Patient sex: F
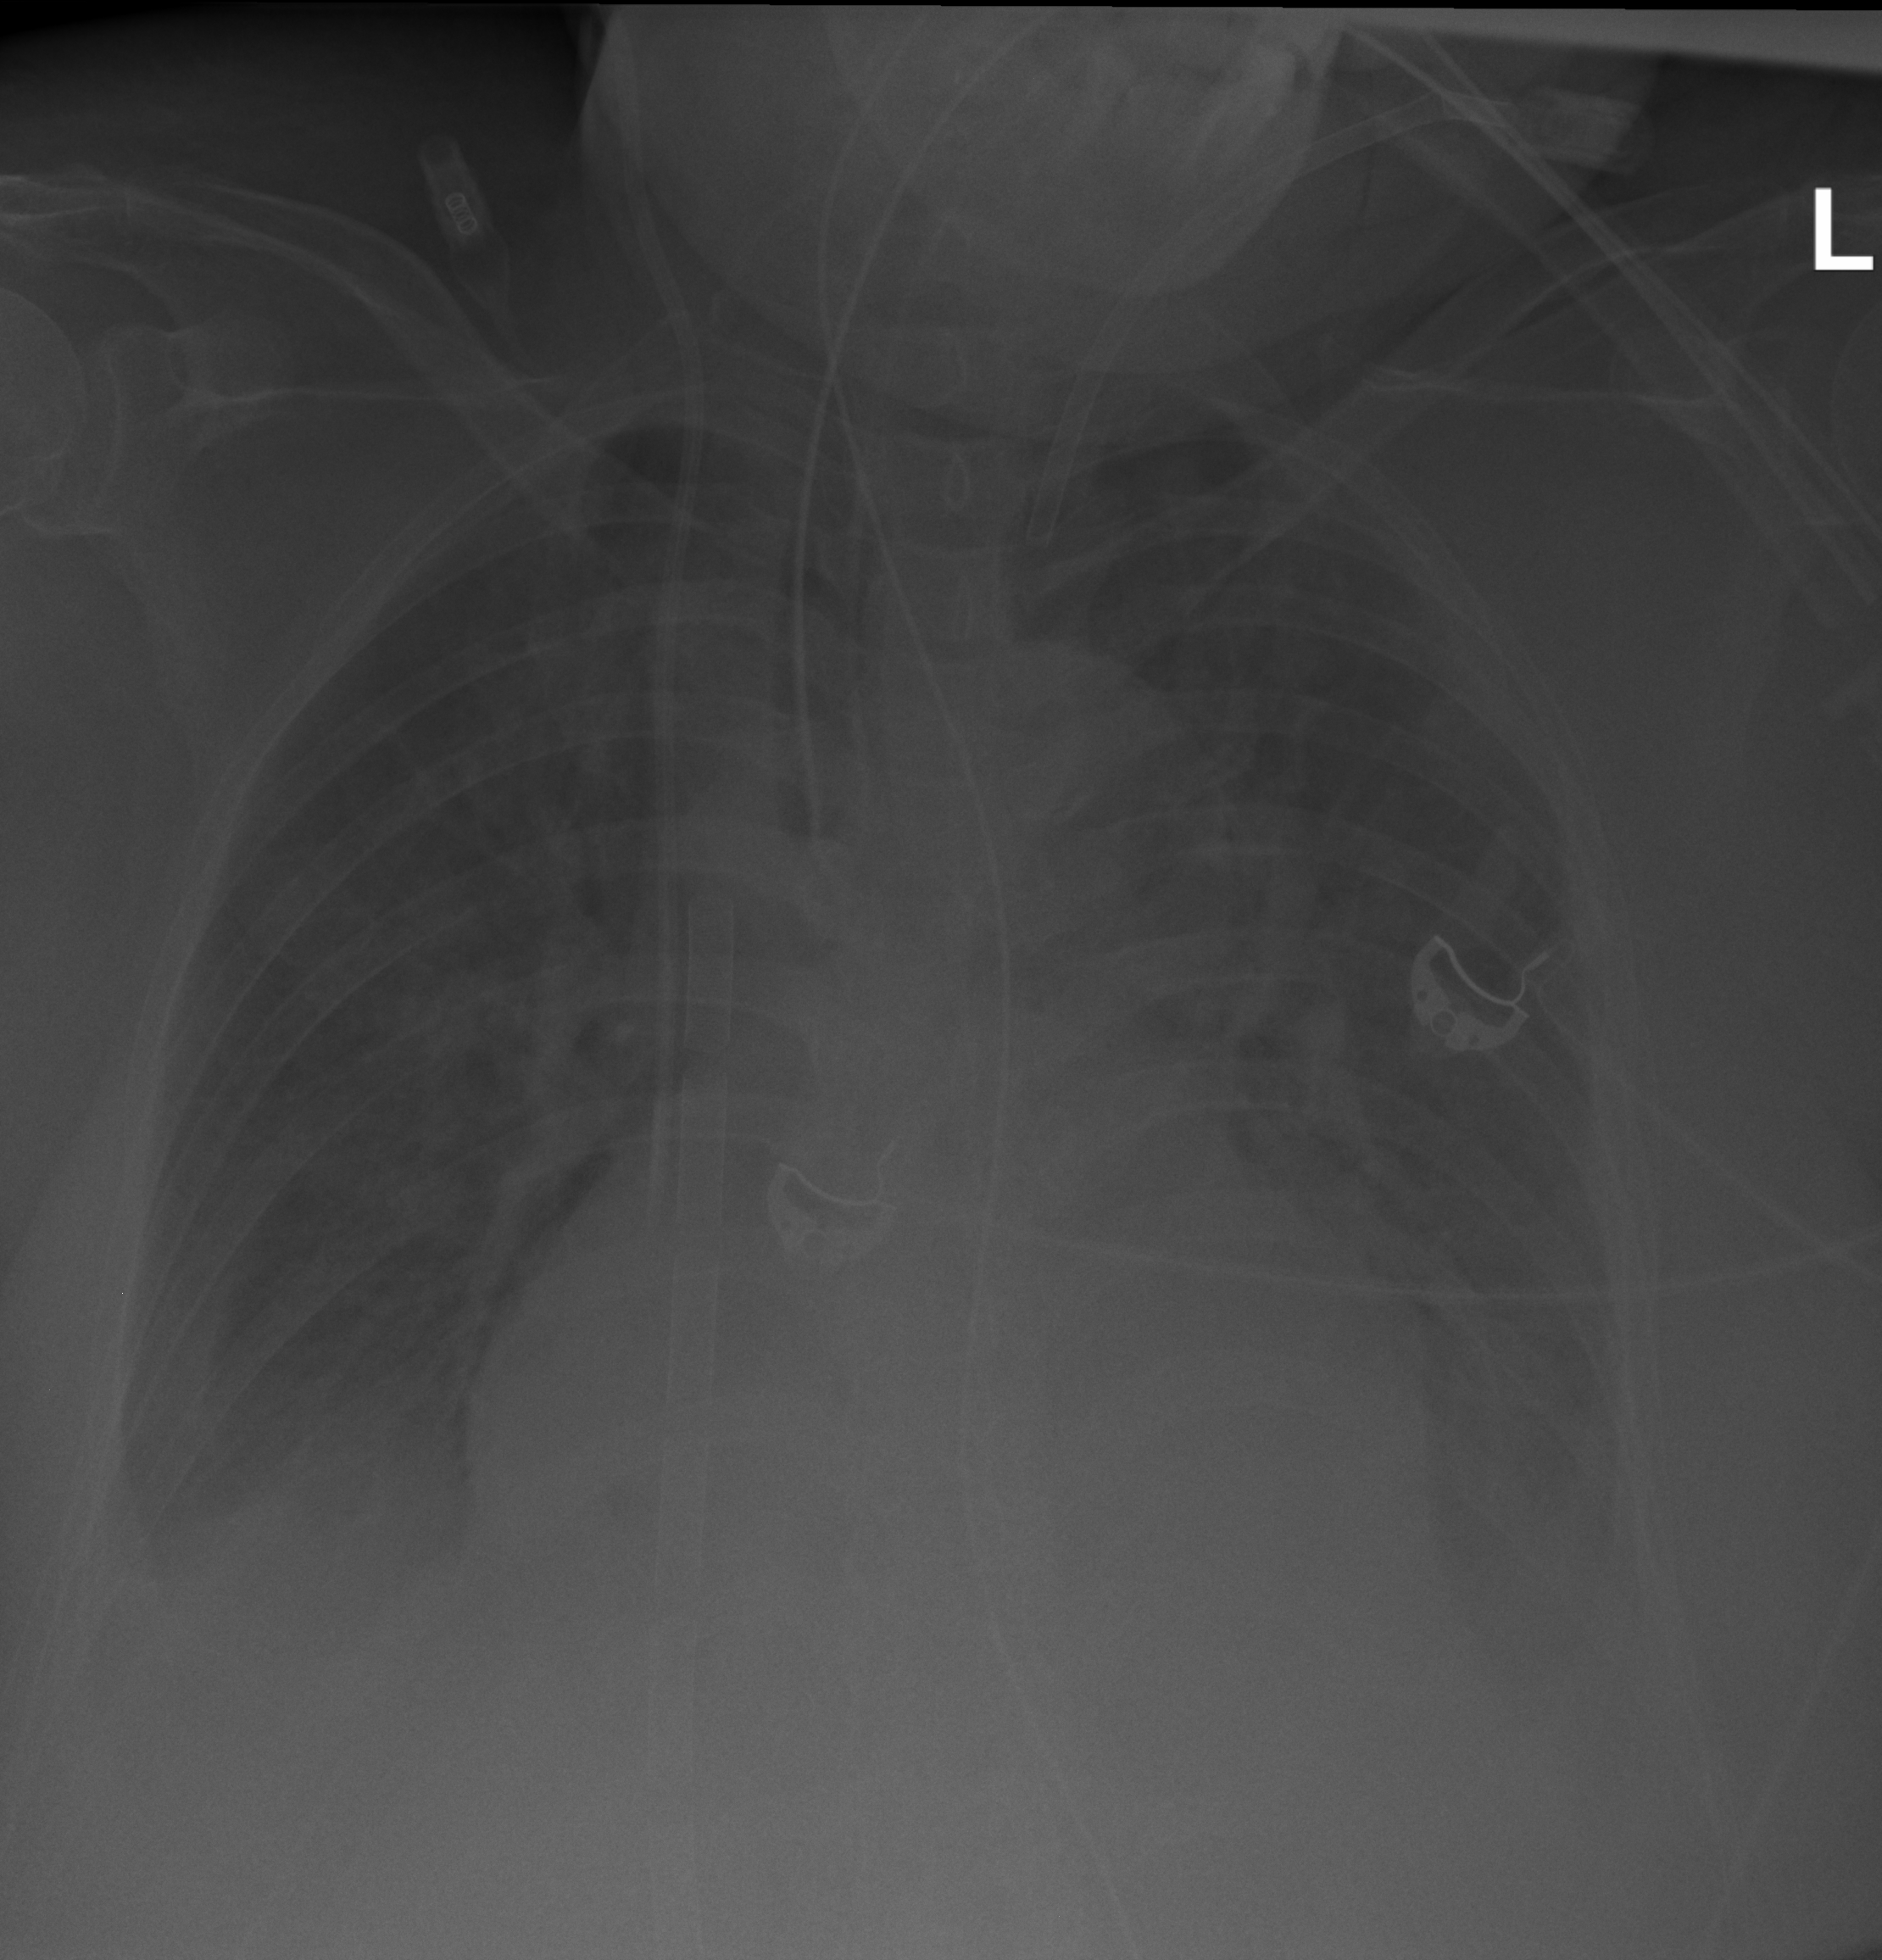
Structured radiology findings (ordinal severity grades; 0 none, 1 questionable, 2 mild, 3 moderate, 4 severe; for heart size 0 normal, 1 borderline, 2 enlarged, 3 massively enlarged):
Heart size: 2
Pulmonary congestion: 2
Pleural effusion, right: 2
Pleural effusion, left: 2
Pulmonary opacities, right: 2
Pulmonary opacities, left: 2
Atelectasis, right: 2
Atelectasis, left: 2